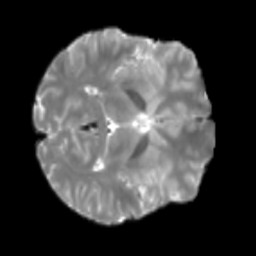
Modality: T2w
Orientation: axial
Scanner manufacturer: siemens
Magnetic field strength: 3 T
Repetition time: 4 s
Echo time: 0.0594 s